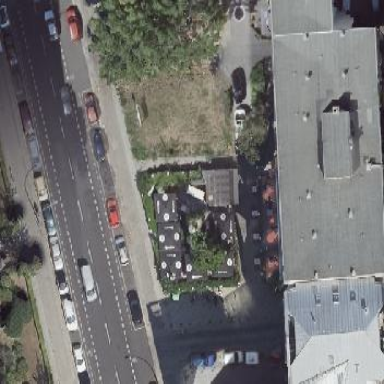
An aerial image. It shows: Outdoor seating area for leisure.